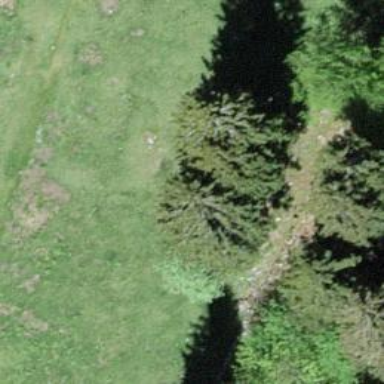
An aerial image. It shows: Needle-leaved tree in natural setting.